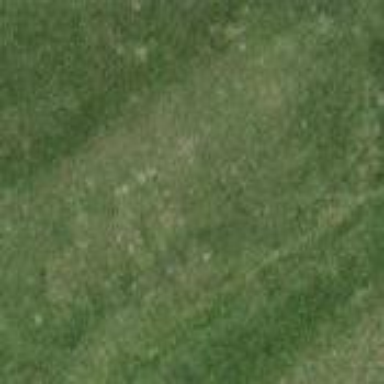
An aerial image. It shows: Grassy area designated as golf tee.